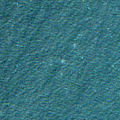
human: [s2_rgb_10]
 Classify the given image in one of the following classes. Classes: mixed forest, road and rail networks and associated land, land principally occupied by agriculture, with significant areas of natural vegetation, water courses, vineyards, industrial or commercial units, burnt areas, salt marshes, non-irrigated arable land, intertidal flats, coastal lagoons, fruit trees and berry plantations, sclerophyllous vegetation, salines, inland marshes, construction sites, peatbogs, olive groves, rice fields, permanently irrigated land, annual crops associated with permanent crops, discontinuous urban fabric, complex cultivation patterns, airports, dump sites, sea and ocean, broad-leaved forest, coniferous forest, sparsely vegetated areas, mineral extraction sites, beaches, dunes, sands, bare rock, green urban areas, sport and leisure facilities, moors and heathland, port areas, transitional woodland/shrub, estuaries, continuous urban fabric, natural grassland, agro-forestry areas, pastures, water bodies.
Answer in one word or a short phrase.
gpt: sea and ocean